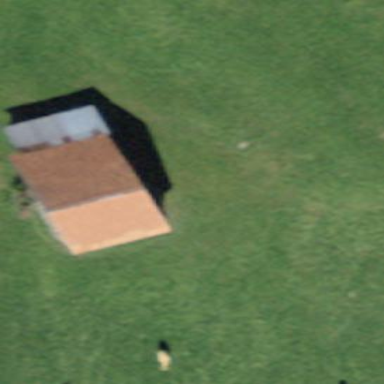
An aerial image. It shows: Rural barn.